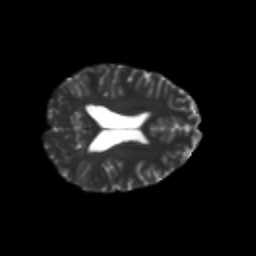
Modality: T2w
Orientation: axial
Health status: healthy
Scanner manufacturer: philips
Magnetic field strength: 3 T
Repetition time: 6.964 s
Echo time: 0.092 s